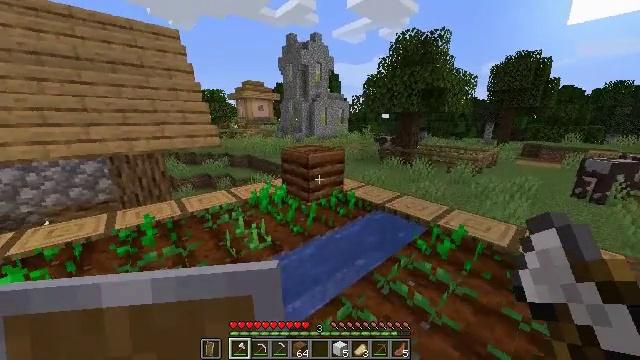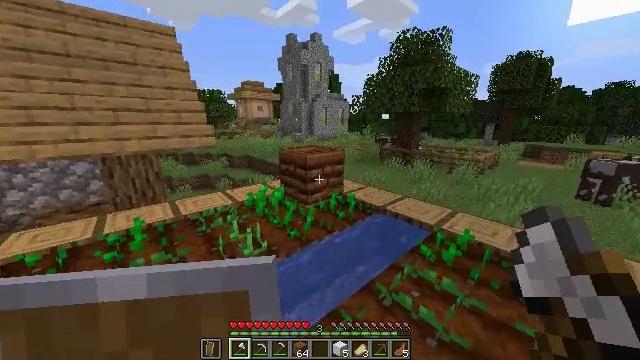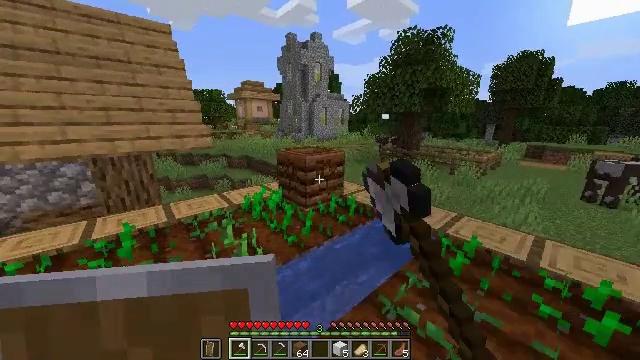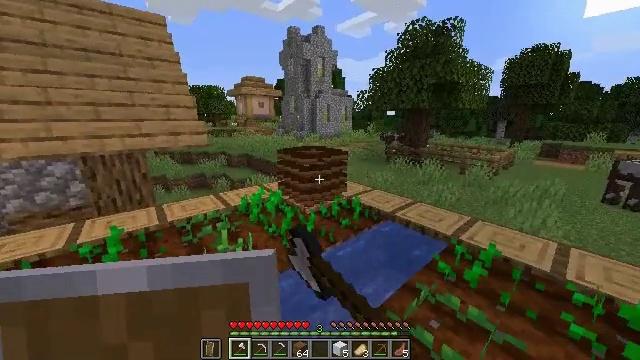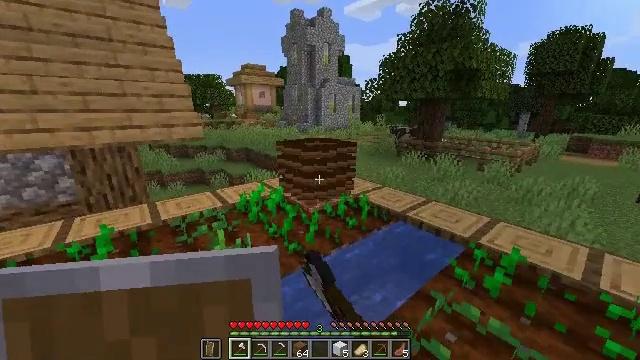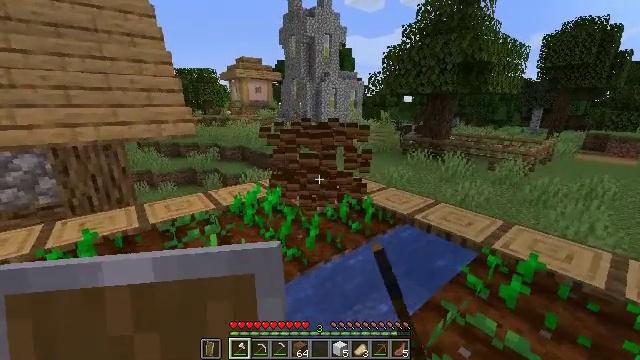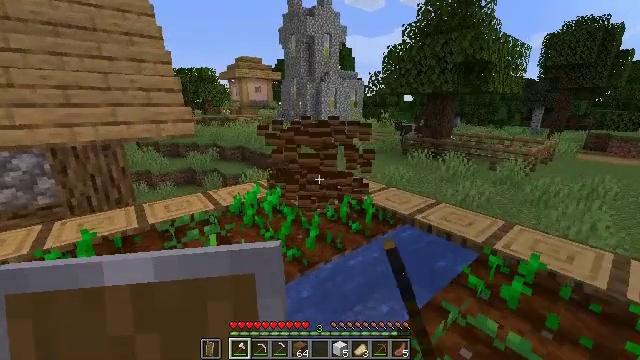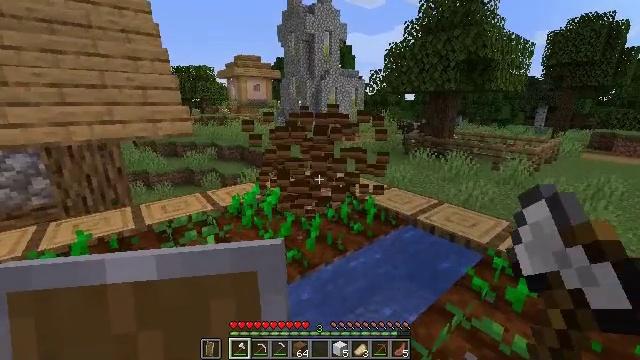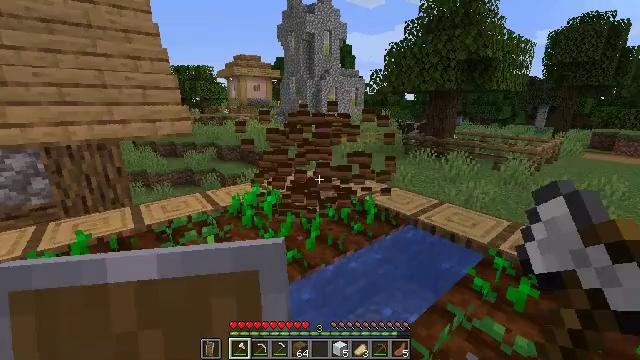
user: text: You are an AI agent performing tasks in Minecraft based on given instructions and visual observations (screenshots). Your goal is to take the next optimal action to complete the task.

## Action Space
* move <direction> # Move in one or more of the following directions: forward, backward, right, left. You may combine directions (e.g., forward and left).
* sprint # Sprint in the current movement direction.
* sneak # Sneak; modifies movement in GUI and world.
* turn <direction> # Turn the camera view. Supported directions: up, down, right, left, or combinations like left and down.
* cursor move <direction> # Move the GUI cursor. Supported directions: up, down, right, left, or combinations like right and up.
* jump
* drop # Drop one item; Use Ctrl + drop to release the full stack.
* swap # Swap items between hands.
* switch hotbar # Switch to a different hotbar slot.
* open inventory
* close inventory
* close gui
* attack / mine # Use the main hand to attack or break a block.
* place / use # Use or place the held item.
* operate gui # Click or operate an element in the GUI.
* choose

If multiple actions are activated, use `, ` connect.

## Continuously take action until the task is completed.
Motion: motion action
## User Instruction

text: Attack the composter to add it to your inventory.
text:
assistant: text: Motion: move forward, attack / mine
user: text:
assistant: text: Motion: attack / mine
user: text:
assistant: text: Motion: attack / mine
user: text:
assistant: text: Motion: turn left and down, attack / mine
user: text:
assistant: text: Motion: attack / mine
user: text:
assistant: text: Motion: attack / mine
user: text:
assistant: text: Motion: attack / mine
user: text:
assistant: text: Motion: attack / mine
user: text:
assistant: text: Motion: attack / mine